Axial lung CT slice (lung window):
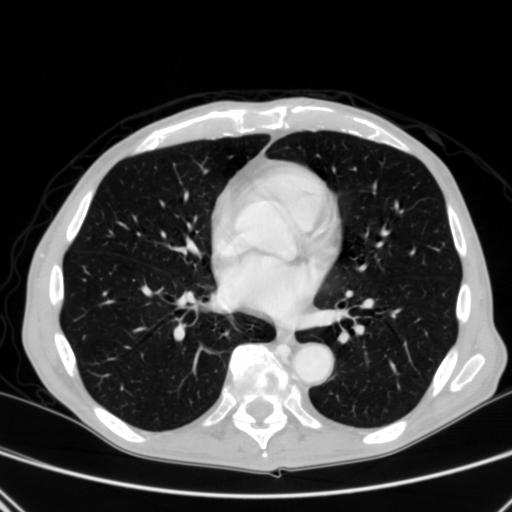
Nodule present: no